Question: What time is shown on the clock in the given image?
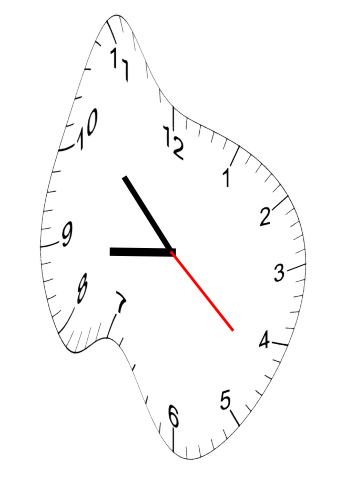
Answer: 08:52:22